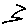
Label: zigzag